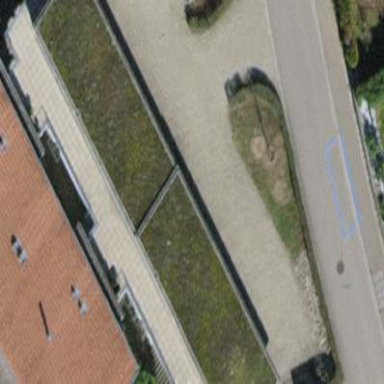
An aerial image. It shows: Carport structure.